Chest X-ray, AP view. Patient: 56 years old, sex M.
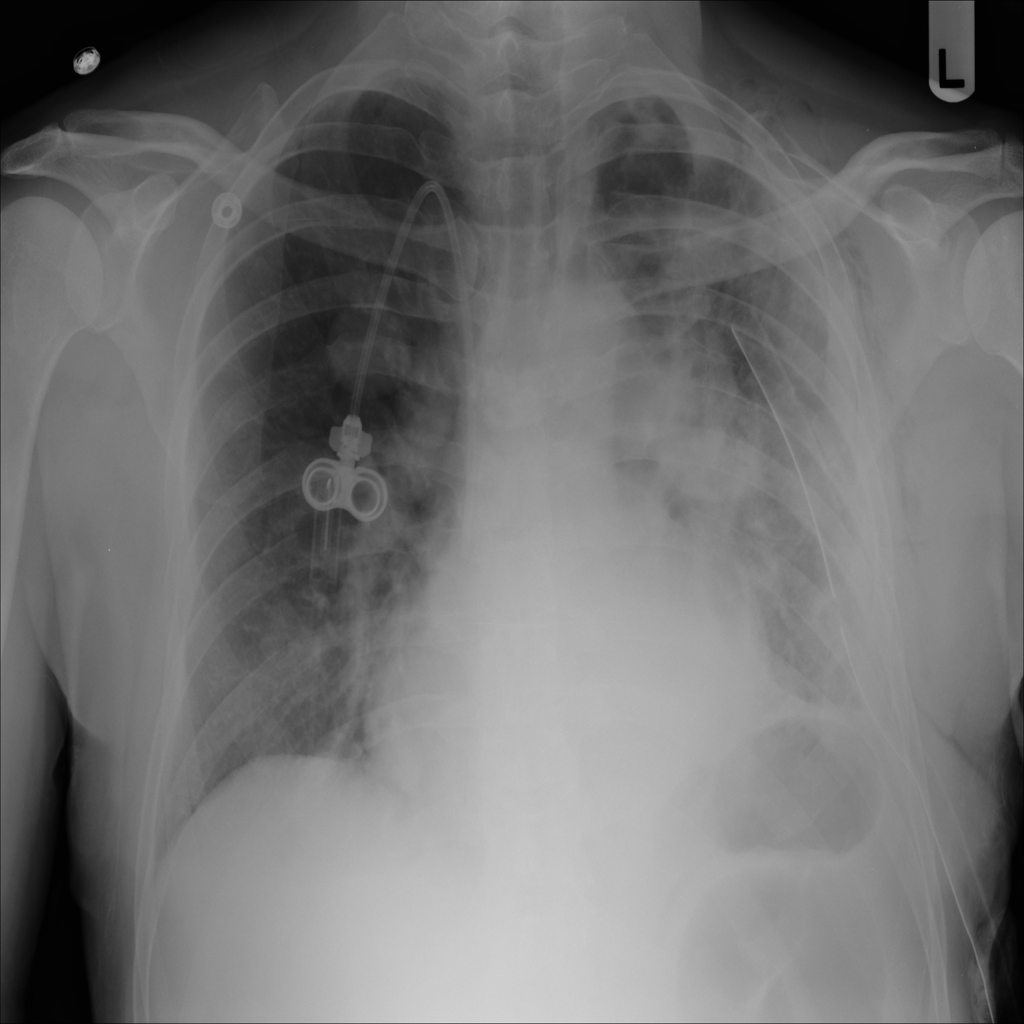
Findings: No Finding